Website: crate-barrel
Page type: billing-address
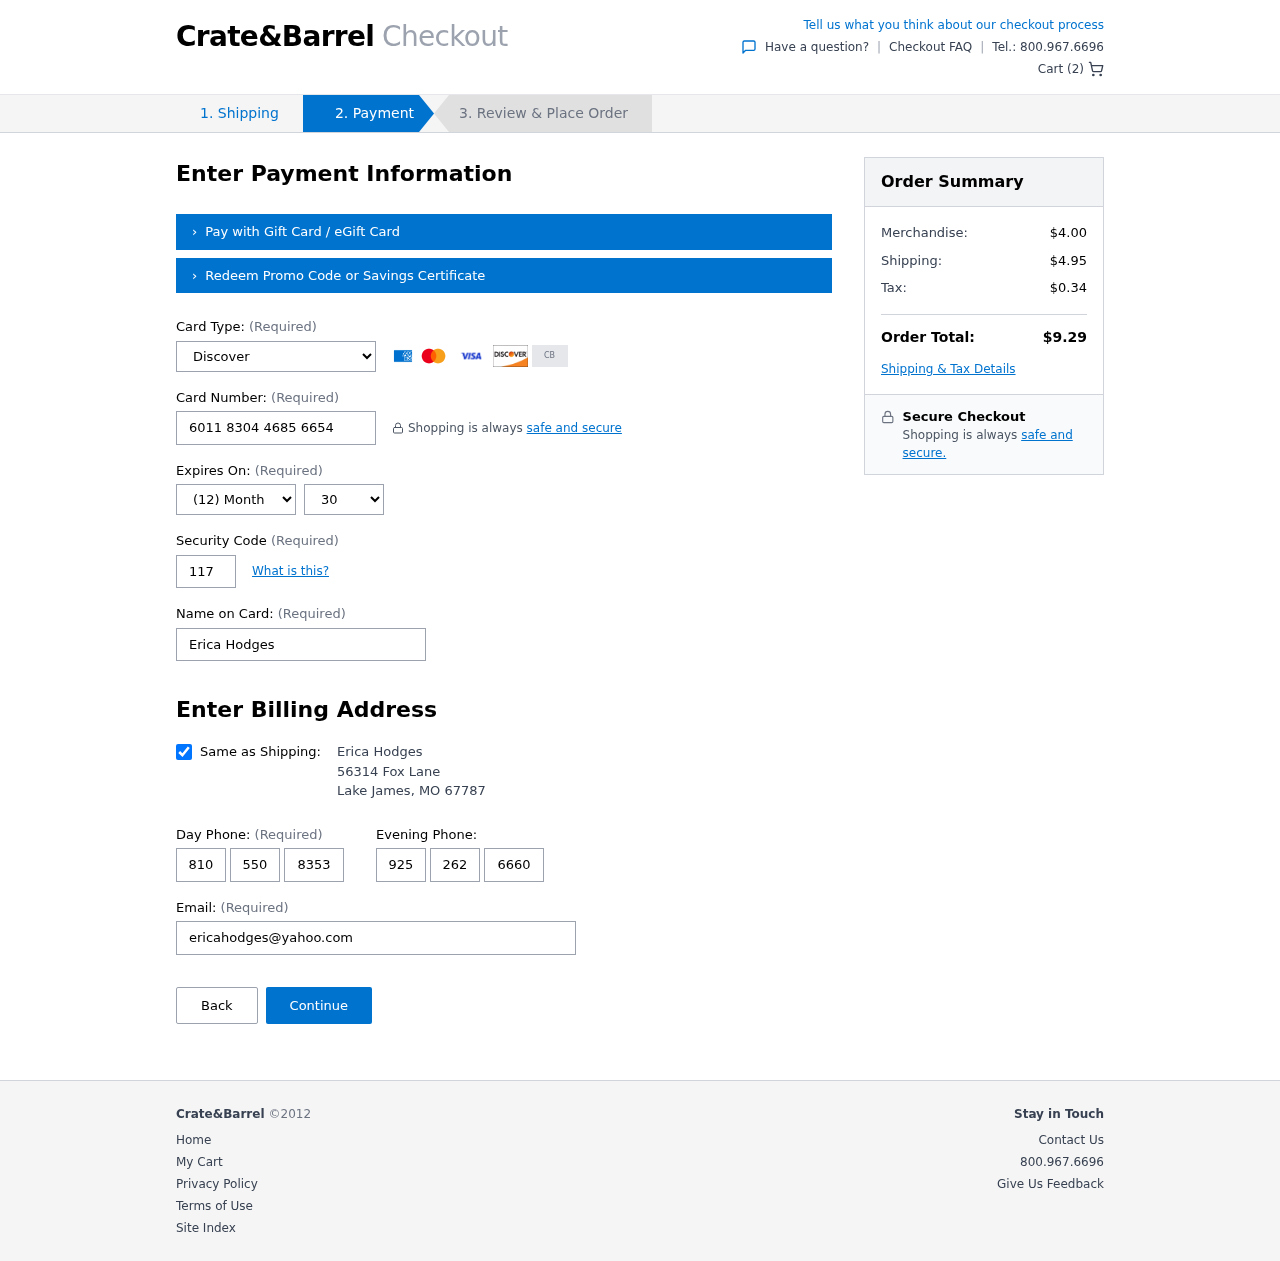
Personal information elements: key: PII_CARD_CVV
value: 117
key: PII_CARD_EXPIRY_MONTH
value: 12
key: PII_CARD_EXPIRY_YEAR
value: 30
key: PII_CARD_NUMBER
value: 6011 8304 4685 6654
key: PII_CARD_TYPE
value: Discover
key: PII_CITY
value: Lake James
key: PII_EMAIL
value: ericahodges@yahoo.com
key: PII_FULLNAME
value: Erica Hodges
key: PII_PHONE_ALT_AREA
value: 925
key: PII_PHONE_ALT_PREFIX
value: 262
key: PII_PHONE_ALT_SUFFIX
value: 6660
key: PII_PHONE_AREA
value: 810
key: PII_PHONE_PREFIX
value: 550
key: PII_PHONE_SUFFIX
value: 8353
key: PII_POSTCODE
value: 67787
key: PII_STATE_ABBR
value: MO
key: PII_STREET
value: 56314 Fox Lane
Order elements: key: ORDER_NUM_ITEMS
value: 2
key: ORDER_SUBTOTAL
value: $4.00
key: ORDER_SHIPPING_COST
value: $4.95
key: ORDER_TAX
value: $0.34
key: ORDER_TOTAL
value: $9.29